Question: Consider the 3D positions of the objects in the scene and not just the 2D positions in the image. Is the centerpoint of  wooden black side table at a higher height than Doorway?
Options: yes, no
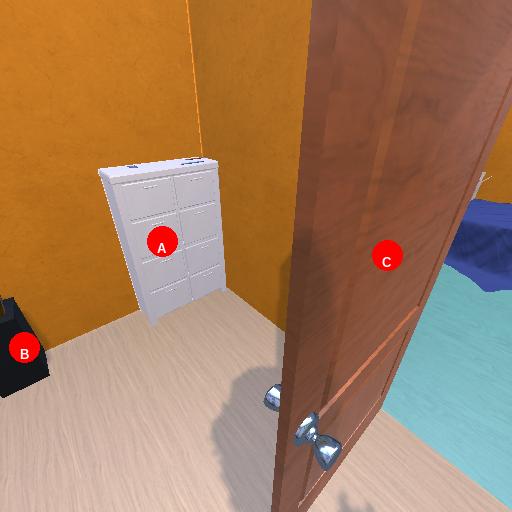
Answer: yes